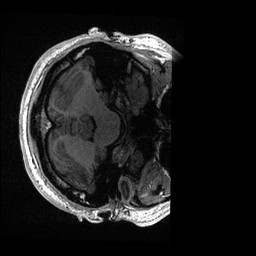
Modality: T1w
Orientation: axial
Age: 20
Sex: male
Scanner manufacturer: ge
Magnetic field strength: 3 T
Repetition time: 0.006952 s
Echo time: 0.00292 s